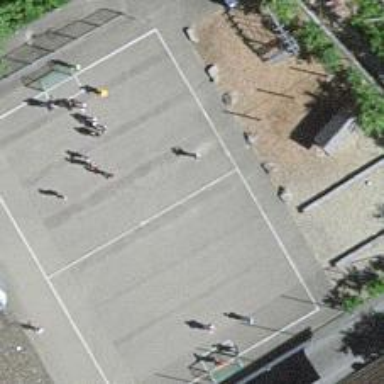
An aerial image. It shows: Playground area for leisure activities on the land.